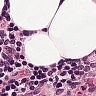
Metastatic tissue present: no